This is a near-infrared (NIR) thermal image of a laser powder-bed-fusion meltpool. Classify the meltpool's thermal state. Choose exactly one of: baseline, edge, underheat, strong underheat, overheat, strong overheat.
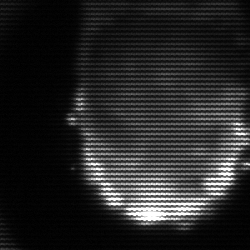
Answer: baseline